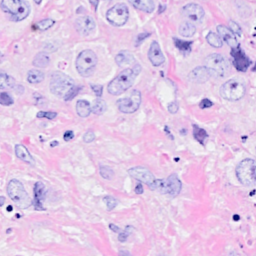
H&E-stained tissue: Breast